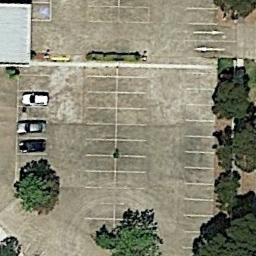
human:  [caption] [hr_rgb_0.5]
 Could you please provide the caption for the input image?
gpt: The parking lot is next to some trees .

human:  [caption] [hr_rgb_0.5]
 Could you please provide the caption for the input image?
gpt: Several cars are on the parking lot .

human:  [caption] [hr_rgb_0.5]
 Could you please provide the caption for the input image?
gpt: The parking lot has some parked cars but lots of parking spaces are still empty .

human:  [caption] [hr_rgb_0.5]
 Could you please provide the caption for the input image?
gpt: There are many yellow signs in the parking lot .

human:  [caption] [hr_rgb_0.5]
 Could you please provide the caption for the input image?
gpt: There are some green trees and three cars on the parking lot .